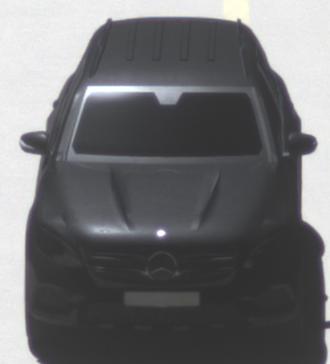
Make: Mercedes-Benz
Model: GLC 250
Detailed model: GLC (253)
Model produced from: 2015/09
Model produced until: 2018/05
Doors: 5
Color: black
Road condition: dry road
Daytime: midday
Contrast: high contrast